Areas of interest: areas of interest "Tennis Court"
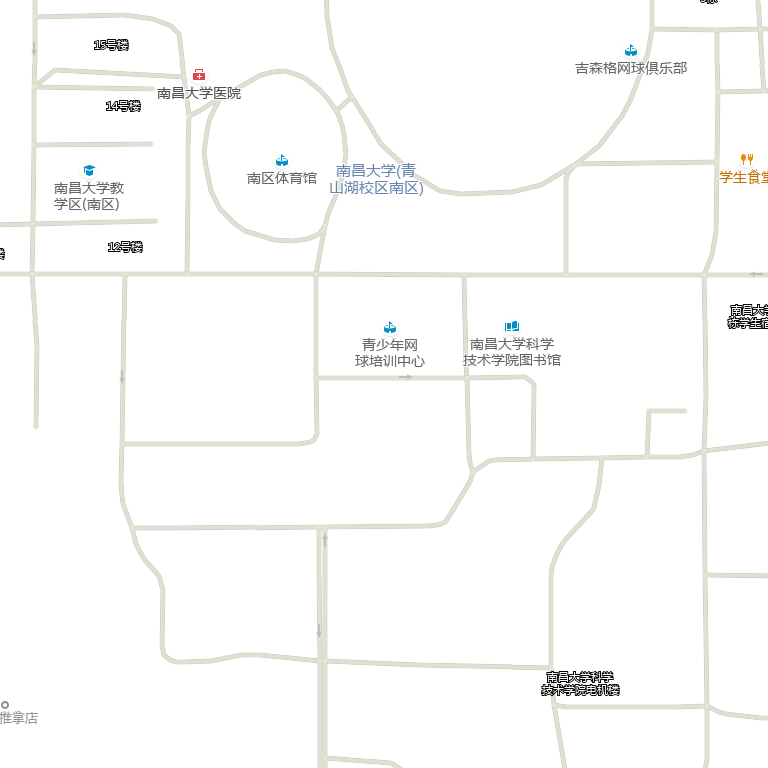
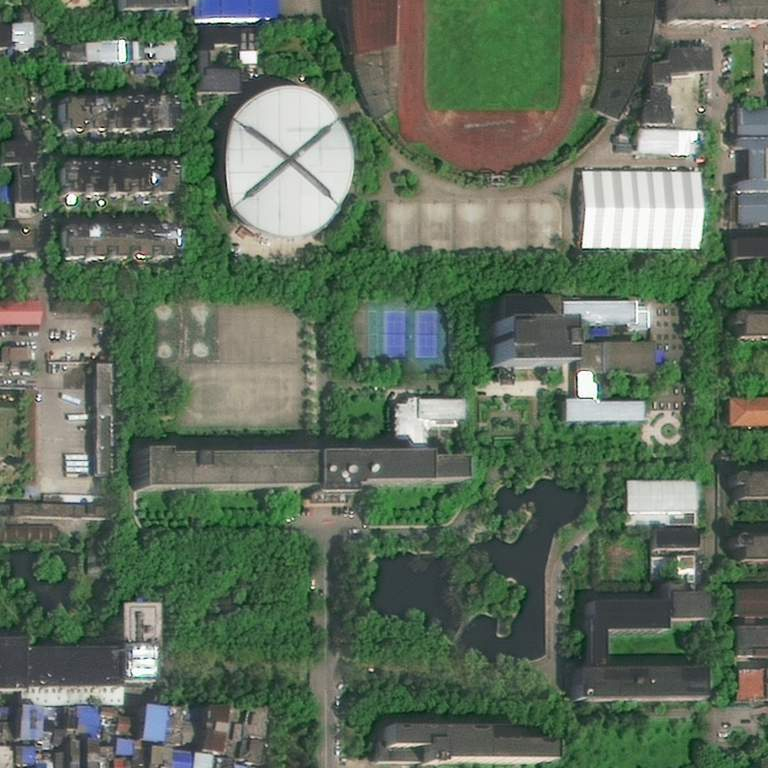